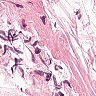
Metastatic tissue present: no